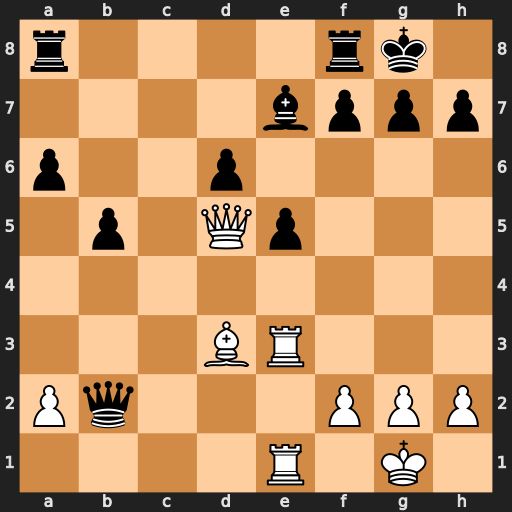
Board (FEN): r4rk1/4bppp/p2p4/1p1Qp3/8/3BR3/Pq3PPP/4R1K1
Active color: w
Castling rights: -
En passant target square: -
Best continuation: Rb1 Qd4 Qxd4 exd4 Rxe7